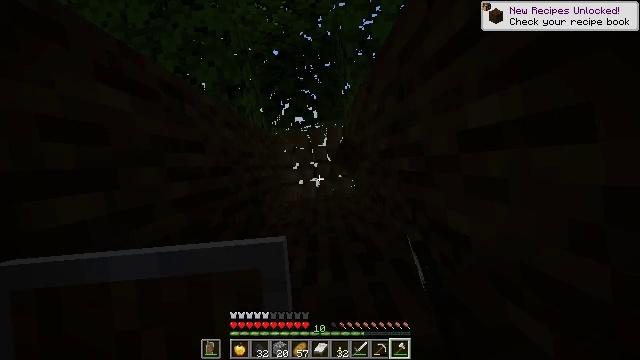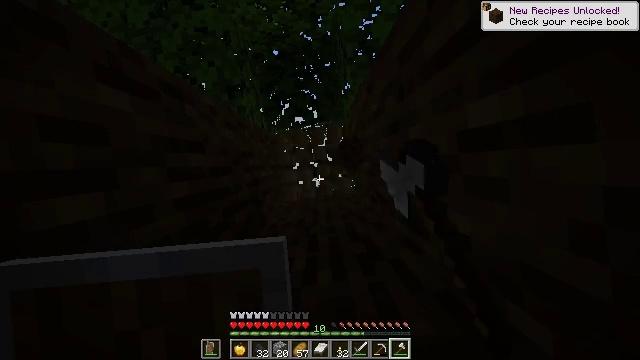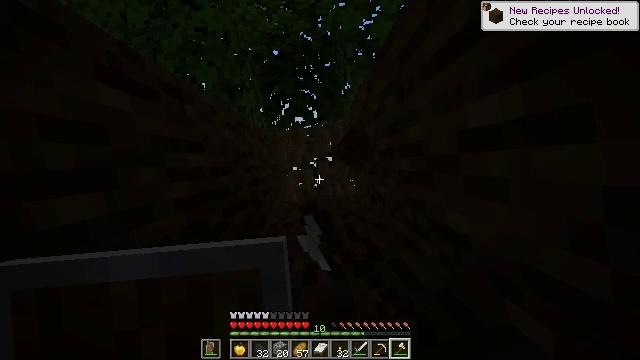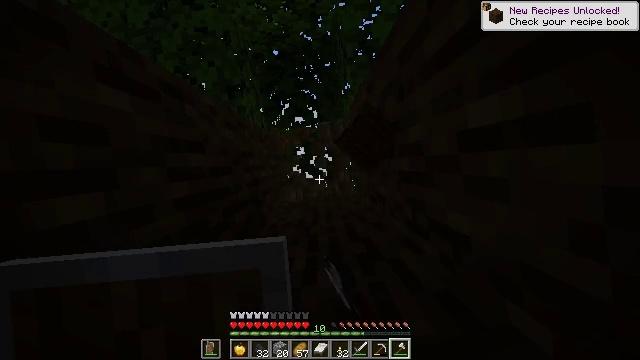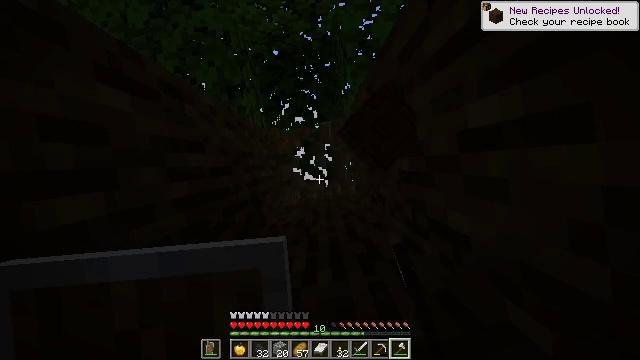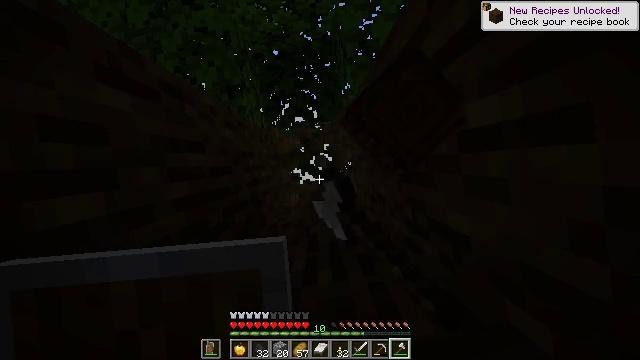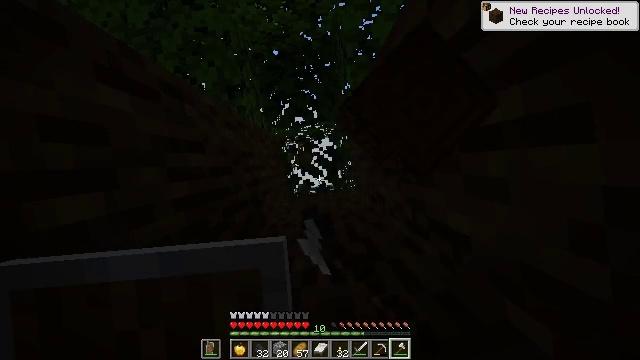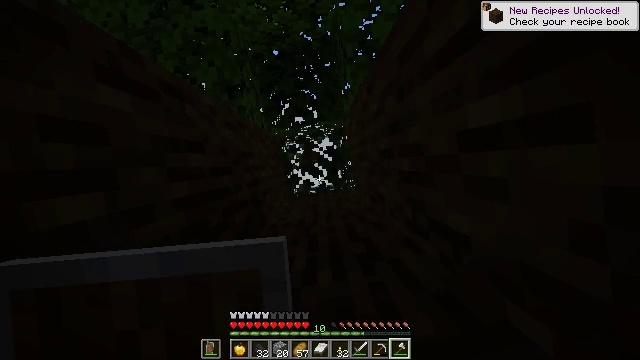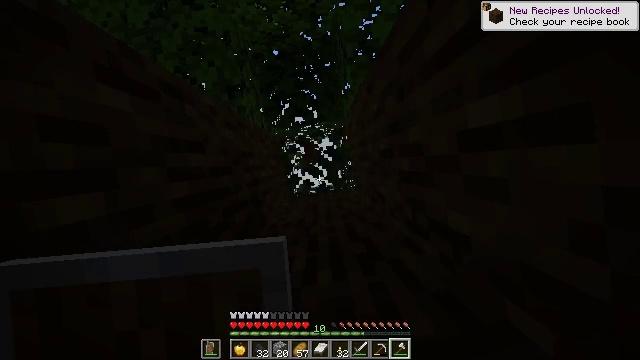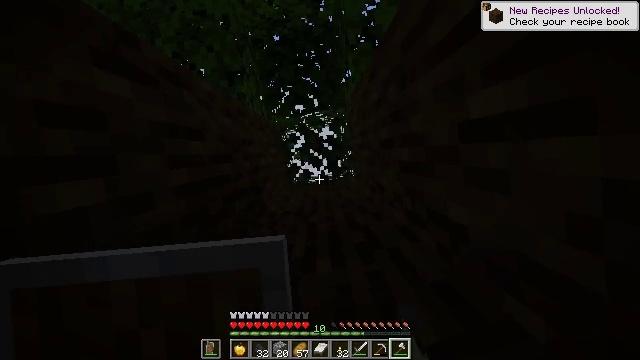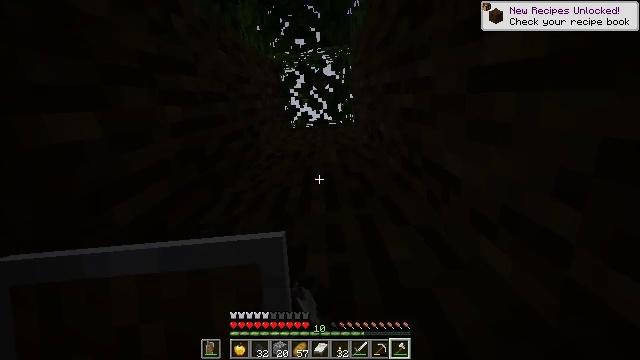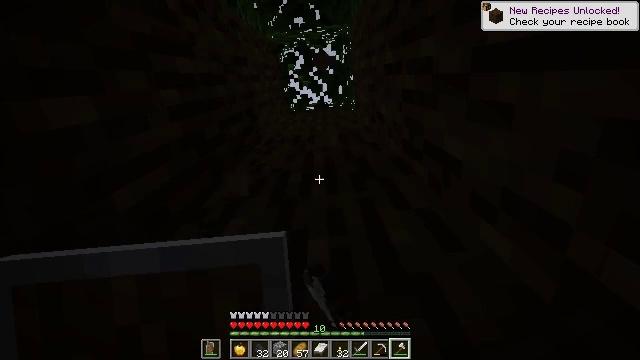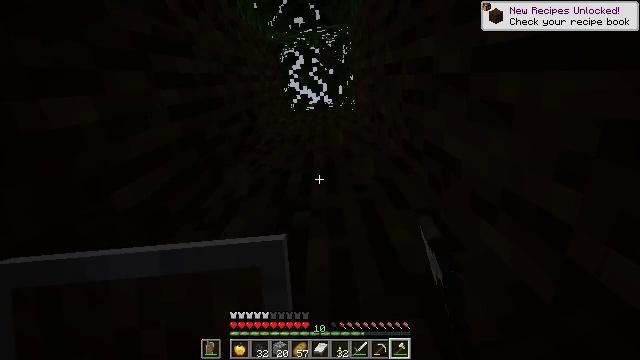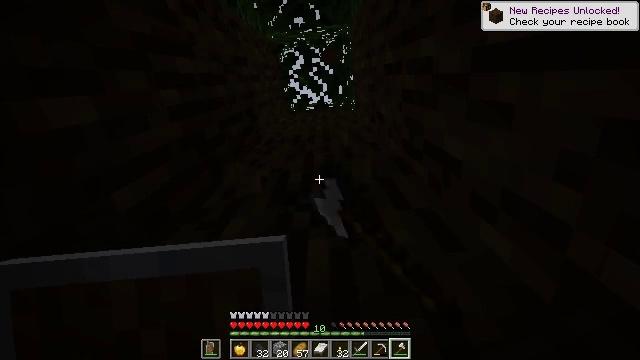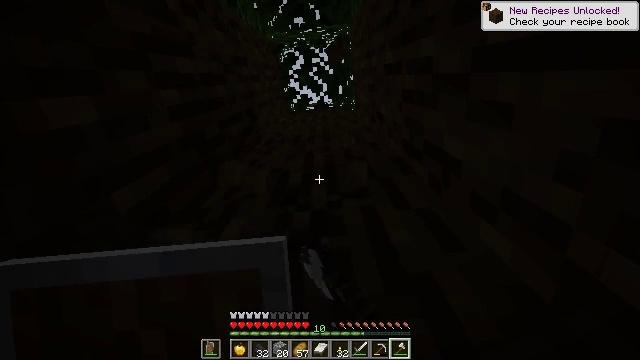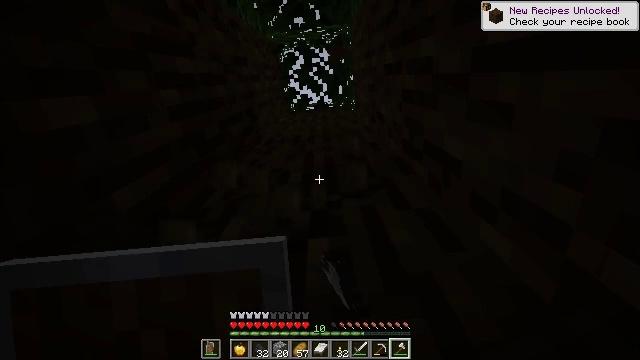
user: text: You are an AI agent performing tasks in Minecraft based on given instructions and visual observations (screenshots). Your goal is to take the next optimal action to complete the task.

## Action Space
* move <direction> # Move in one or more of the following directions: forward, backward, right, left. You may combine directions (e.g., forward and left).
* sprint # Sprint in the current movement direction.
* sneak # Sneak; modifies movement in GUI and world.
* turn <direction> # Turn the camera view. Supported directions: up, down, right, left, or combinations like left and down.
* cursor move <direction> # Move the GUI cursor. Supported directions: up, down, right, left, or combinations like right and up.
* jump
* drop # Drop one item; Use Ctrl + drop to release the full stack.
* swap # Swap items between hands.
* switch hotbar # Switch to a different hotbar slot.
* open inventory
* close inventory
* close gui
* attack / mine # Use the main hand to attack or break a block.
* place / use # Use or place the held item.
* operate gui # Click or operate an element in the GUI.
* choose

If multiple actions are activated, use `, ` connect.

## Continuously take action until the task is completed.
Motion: motion action
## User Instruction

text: Harvest dark oak log for resources.
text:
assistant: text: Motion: attack / mine
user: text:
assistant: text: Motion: attack / mine
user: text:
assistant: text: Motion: attack / mine
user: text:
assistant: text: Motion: attack / mine
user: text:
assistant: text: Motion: attack / mine
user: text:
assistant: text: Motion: attack / mine
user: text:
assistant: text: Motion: attack / mine
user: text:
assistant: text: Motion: attack / mine
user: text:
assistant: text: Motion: turn down, attack / mine
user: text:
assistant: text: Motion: turn right and down, attack / mine
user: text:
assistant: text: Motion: turn down, attack / mine
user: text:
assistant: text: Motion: attack / mine
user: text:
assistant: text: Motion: attack / mine
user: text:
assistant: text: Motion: attack / mine
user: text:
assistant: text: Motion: attack / mine
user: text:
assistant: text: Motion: attack / mine
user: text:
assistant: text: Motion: attack / mine
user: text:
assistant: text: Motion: attack / mine
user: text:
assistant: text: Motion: attack / mine
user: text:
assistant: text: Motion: attack / mine
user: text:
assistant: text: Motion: attack / mine
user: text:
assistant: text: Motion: attack / mine
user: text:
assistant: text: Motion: attack / mine
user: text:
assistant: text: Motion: attack / mine
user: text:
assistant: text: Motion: attack / mine
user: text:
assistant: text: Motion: attack / mine
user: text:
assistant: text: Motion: attack / mine
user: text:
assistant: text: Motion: attack / mine
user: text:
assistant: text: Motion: attack / mine
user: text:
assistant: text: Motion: attack / mine